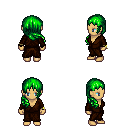
a pixel art fantasy rpg character, female body template, human, tanned skin, brown robe, teal pants, green right-swept hairstyle, bracelets, four views (front, back, left, right), 2x2 character sprite sheet, small pixel art, hard edges, no anti-aliasing